Question: I'm trying to bind an observable collection to a WPF DataGrid. One of my properties is a bool. I dislike DataGrid's CheckboxColumn, so I rolled my own with a TemplateColumn, which I bind to a public property on my DataContext. The project designs, compiles, and runs fine. However, in the designer, Visual Studio 2013 Professional underlines the binding path in red. When I hover over it, it says "Property Expected". Strangely enough, this does not show up in the Error List but the scrollbar DOES get the red "error marker" on it. Additionally, if I use a "standard" CheckboxColumn, VS doesn't show the underline.
Here's my DataContext's class:
'''
sealed class Connection : IDisposable
{
public bool Log { get; set; }
public int HashCode { get; private set; }
}
'''
And this is the DataGrid's XAML:
'''
<DataGrid AutoGenerateColumns="False" ItemsSource="{Binding Path=Connections}" SelectionMode="Single">
<DataGrid.Columns>
<DataGridTextColumn Binding="{Binding Path=HashCode, StringFormat={}{0:X}}" Header="ID" IsReadOnly="True" Width="50*"/>
<DataGridTemplateColumn Header="Log">
<DataGridTemplateColumn.CellTemplate>
<DataTemplate>
<CheckBox HorizontalAlignment="Center" VerticalAlignment="Center" IsChecked="{Binding Path=Log, Mode=TwoWay, UpdateSourceTrigger=PropertyChanged}" />
</DataTemplate>
</DataGridTemplateColumn.CellTemplate>
</DataGridTemplateColumn>
</DataGrid.Columns>
</DataGrid>
'''
Here's a screenshot of the error:

Strangely enough, VS is fine with this XAML, which I don't want to use due to the behavior of the column:
'''
<DataGrid AutoGenerateColumns="False" ItemsSource="{Binding Path=Connections}" SelectionMode="Single">
<DataGrid.Columns>
<DataGridTextColumn Binding="{Binding Path=HashCode, StringFormat={}{0:X}}" Header="ID" IsReadOnly="True" Width="50*"/>
<DataGridCheckBoxColumn Binding="{Binding Path=Log, Mode=TwoWay, UpdateSourceTrigger=PropertyChanged}" Header="Log" />
</DataGrid.Columns>
</DataGrid>
'''
As I said, it compiles and runs fine. Is this a bug in Visual Studio?
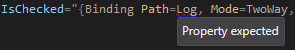
Answer: Try specifying your data type for the DataTemplate like this:
'''
<DataTemplate DataType="wpfApplication1:Connection">
<CheckBox ... />
</DataTemplate>
'''